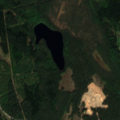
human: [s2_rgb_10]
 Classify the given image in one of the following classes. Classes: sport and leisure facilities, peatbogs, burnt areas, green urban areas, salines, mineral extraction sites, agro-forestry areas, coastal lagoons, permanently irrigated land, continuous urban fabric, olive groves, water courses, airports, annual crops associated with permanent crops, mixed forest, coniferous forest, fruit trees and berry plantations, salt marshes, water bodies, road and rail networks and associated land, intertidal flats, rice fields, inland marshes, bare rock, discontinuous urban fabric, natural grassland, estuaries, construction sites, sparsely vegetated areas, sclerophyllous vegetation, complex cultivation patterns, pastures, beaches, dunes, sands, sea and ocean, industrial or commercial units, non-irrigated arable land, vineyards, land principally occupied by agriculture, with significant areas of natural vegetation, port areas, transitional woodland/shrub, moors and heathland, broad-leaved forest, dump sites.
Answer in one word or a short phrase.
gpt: coniferous forest, mixed forest